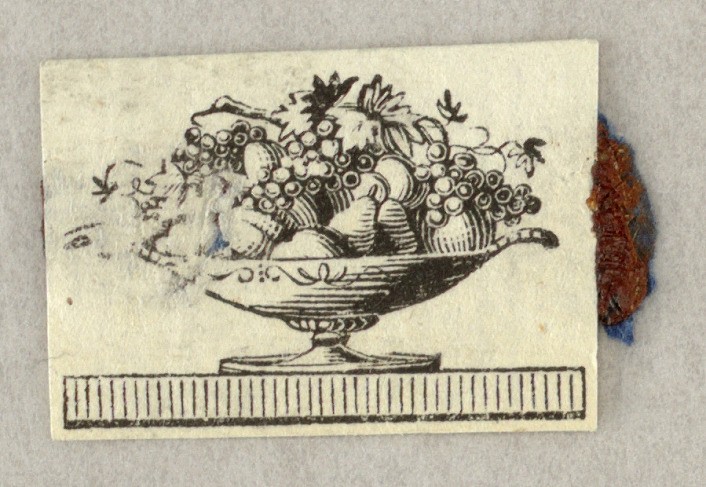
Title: Wood engraving. Vignette.
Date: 1800–1830
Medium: Engraving and etching
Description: Fruit bowl on a base.